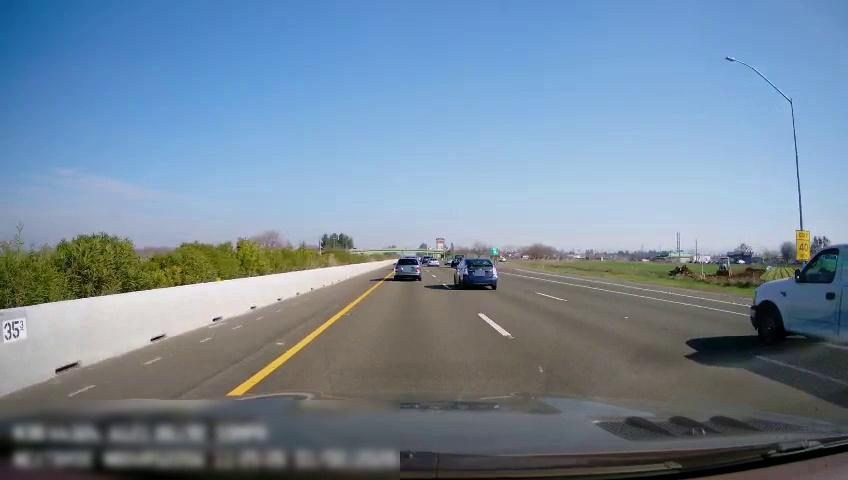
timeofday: Day
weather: Sunny
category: Drivable Space
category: Vehicles | Car
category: Vehicles | Truck
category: Vehicles | Car
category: Vehicles | Car
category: Vehicles | Car
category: Lanes | Current Lane
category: Lanes | Current Lane
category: Lanes | Alternate Lane
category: Lanes | Alternate Lane
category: Lanes | Alternate Lane
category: Traffic | Signs